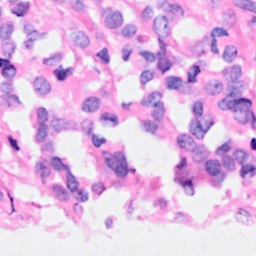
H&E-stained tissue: Breast